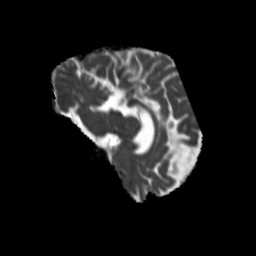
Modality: MD
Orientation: sagittal
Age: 53
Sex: male
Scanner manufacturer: siemens
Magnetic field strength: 3 T
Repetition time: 5.25 s
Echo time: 0.08 s